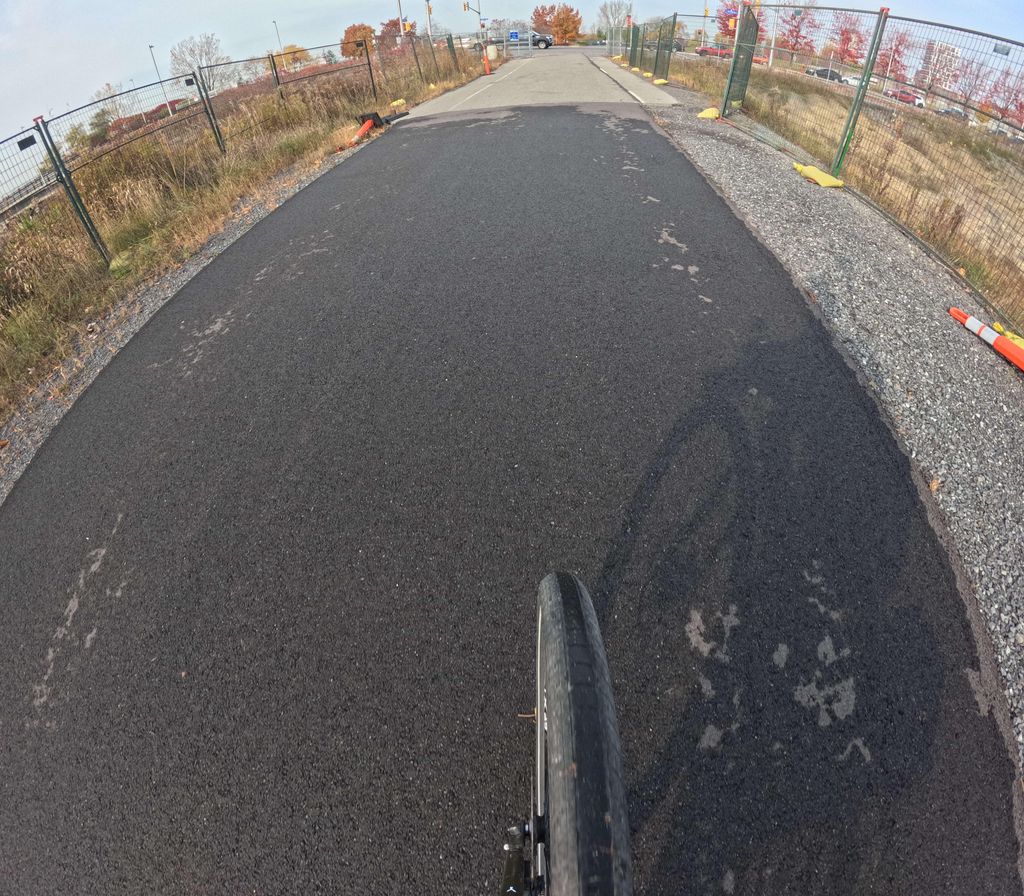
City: ottawa-gatineau